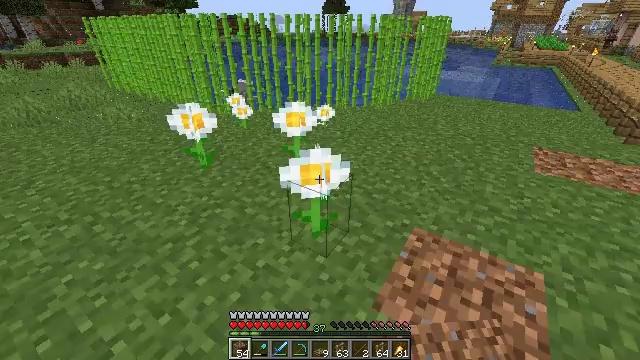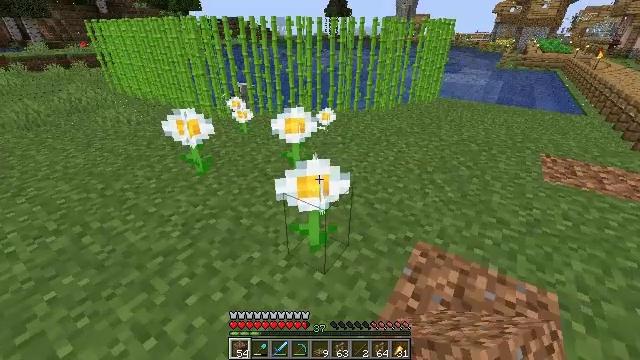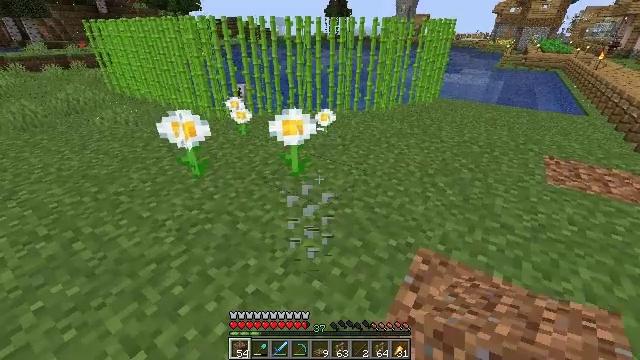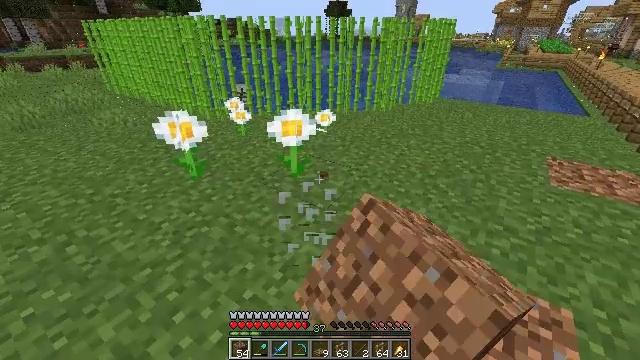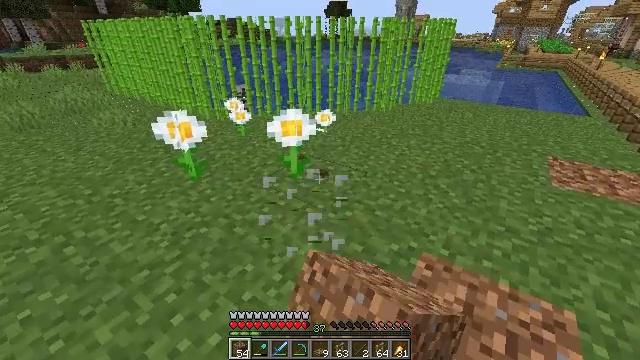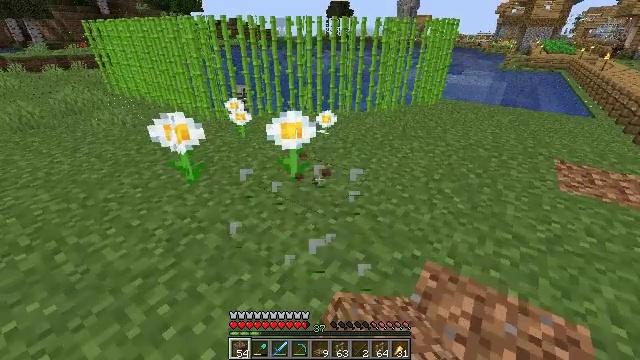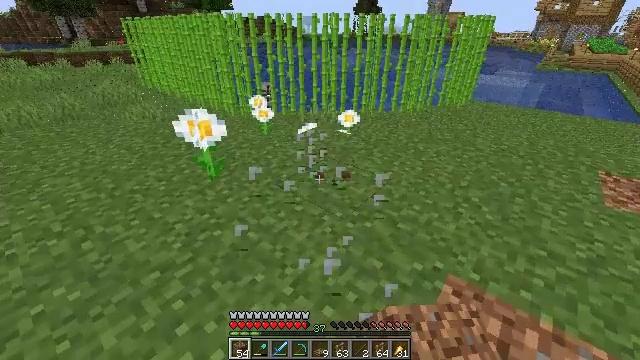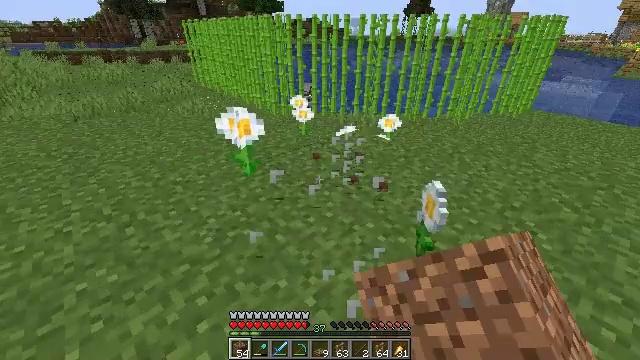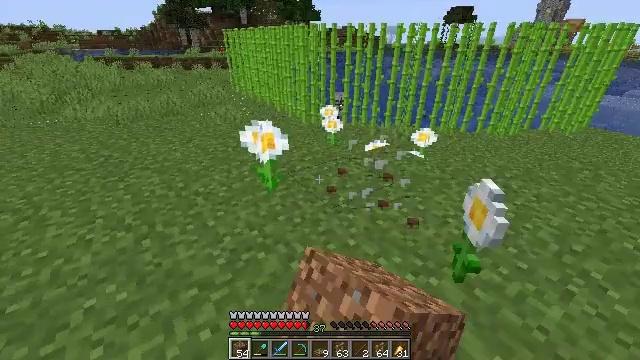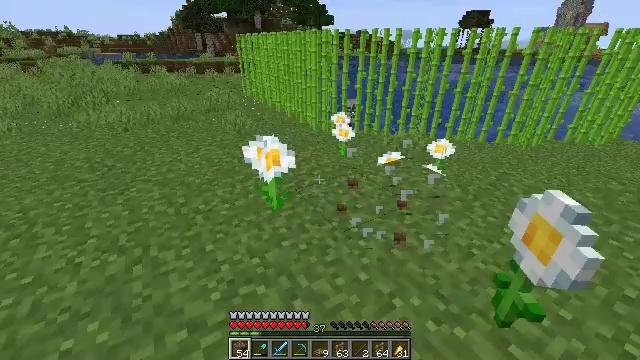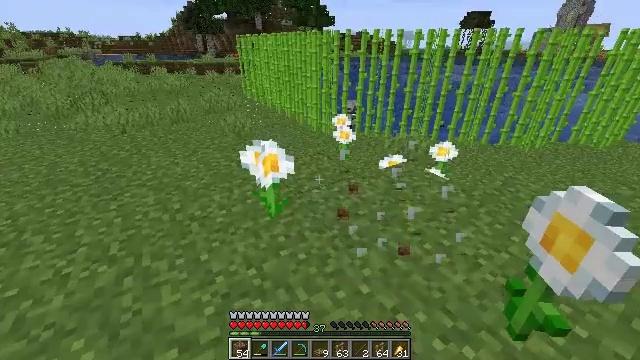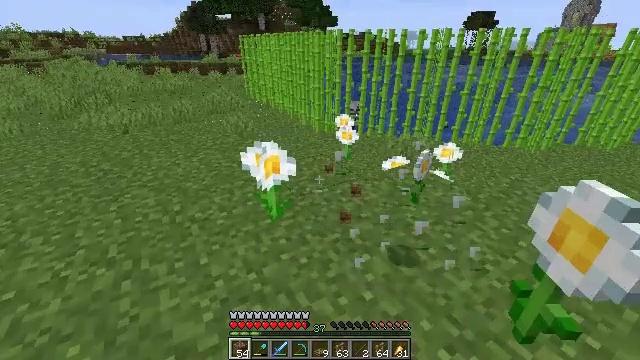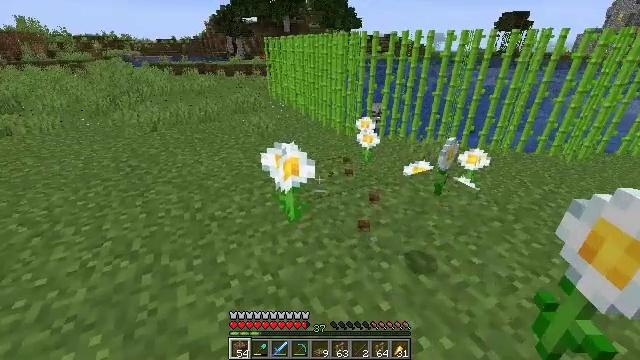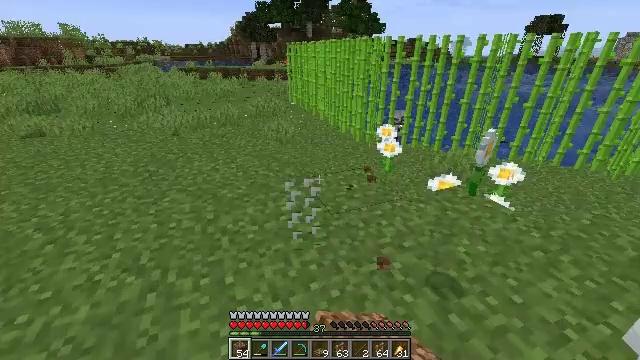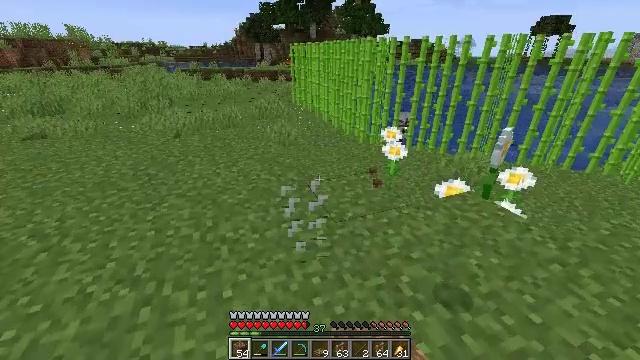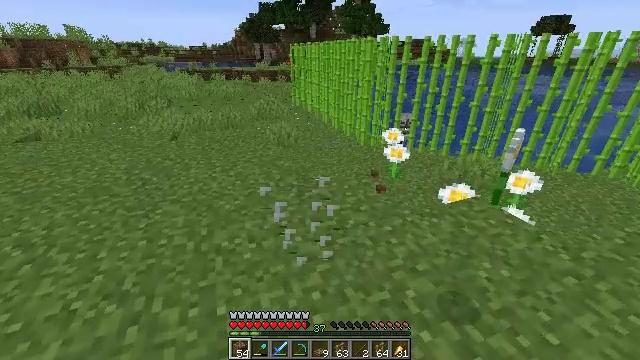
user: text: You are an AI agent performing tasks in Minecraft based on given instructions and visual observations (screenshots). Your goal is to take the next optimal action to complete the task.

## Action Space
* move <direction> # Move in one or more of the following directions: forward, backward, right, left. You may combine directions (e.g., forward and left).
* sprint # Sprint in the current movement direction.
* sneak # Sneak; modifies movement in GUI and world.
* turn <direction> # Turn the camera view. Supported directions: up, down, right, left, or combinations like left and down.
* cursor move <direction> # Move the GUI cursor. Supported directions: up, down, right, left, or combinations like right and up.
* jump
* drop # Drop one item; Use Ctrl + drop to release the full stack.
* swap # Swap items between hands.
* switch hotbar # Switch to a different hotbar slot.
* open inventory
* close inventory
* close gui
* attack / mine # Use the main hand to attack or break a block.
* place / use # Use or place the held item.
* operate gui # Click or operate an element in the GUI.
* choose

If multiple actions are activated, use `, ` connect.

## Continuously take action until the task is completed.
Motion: motion action
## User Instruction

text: Break the oxeye daisy to gather it.
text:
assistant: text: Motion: no_op
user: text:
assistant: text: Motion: attack / mine
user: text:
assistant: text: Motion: attack / mine
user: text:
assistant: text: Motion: attack / mine
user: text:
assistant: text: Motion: move forward, attack / mine
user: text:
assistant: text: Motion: move forward, turn left, attack / mine
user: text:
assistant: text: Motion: move forward, turn left, attack / mine
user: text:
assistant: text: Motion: move forward, turn left and up, attack / mine
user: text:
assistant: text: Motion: move forward, turn left
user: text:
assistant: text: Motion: no_op
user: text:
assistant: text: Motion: attack / mine
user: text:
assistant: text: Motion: move forward, turn left, attack / mine
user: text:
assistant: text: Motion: move forward, turn left, attack / mine
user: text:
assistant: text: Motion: move forward
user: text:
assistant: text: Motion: attack / mine
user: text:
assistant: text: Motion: attack / mine
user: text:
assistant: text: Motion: attack / mine
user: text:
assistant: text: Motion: turn right, attack / mine
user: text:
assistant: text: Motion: turn right
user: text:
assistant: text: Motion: turn right, attack / mine
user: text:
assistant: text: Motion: attack / mine
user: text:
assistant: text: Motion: attack / mine
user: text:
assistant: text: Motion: move forward, attack / mine
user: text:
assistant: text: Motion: move forward, turn right, attack / mine
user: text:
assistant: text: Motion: move forward, turn down, attack / mine
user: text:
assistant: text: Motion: move forward, turn left and down, attack / mine
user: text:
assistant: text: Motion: turn left, attack / mine
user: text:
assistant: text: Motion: turn left and up, attack / mine
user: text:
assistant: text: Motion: no_op
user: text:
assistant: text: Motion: attack / mine